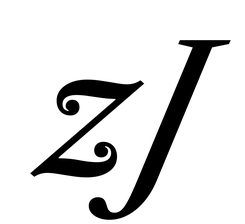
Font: LibreCaslonText-Italic_Italic